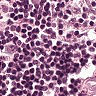
Metastatic tissue present: no